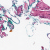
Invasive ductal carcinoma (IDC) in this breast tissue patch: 0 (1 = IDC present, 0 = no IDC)